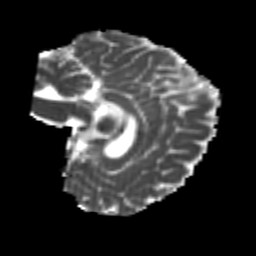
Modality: MD
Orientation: sagittal
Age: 22
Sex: female
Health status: healthy
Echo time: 0.074 s